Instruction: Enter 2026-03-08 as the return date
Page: home
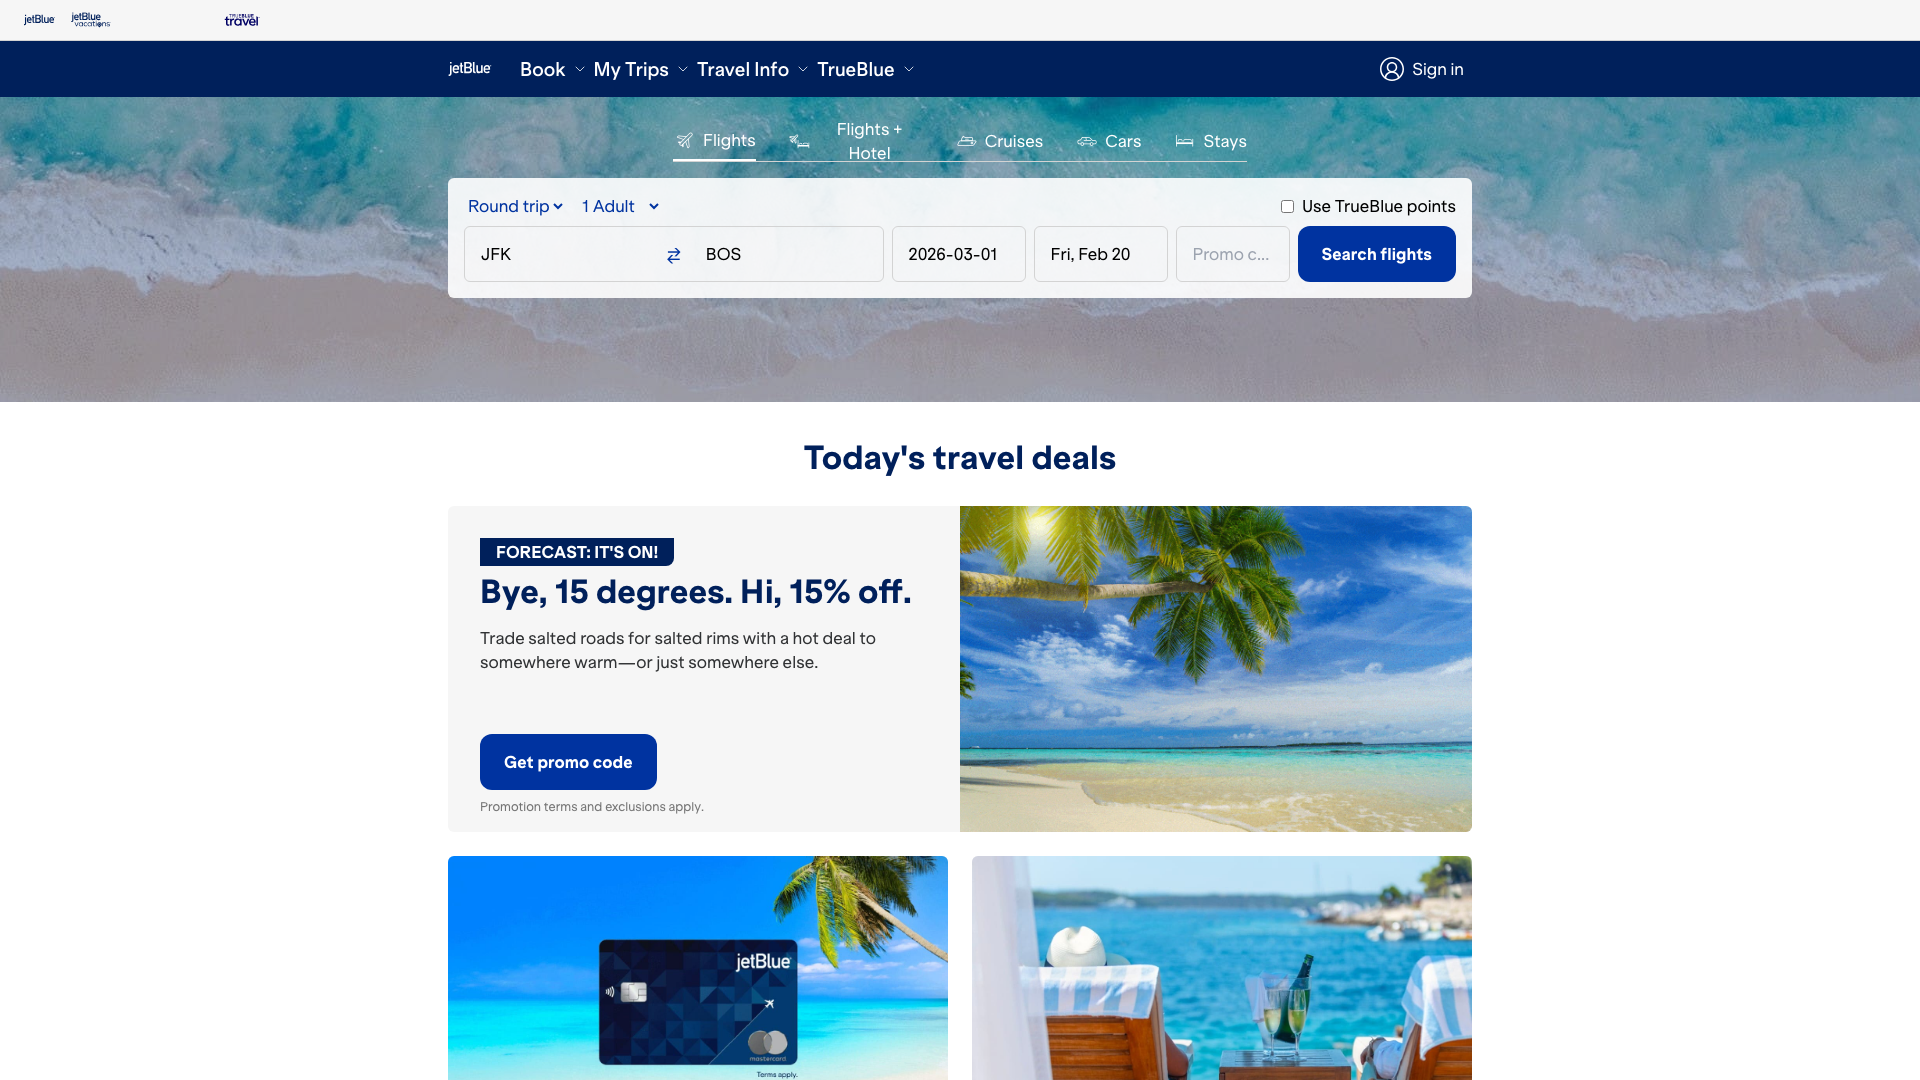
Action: type